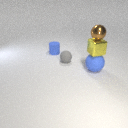
small gray rubber sphere behind large blue rubber sphere